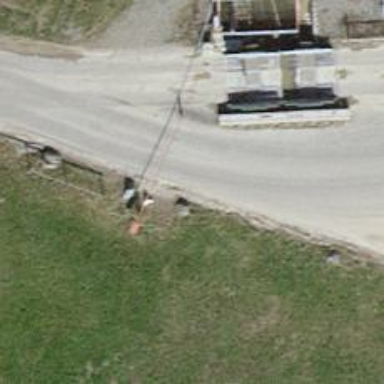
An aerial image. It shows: Track with fine gravel surface. The track type is grade3.